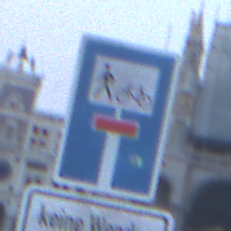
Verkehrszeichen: SackgasseRadverkehrFussgaengerDurchlaessig
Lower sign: HinweisGeaenderteVorfahrtVerkehrsfuehrungVerkehrsregelung3
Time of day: Dawn
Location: Outdoor (Urban)
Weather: Clear
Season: NotSpecified
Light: Natural